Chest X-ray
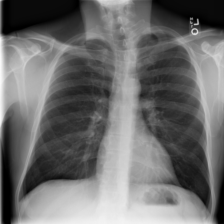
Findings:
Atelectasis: negative
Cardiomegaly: negative
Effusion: negative
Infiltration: negative
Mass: negative
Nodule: negative
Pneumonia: negative
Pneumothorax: negative
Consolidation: negative
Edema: negative
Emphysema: negative
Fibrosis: negative
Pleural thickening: negative
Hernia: negative